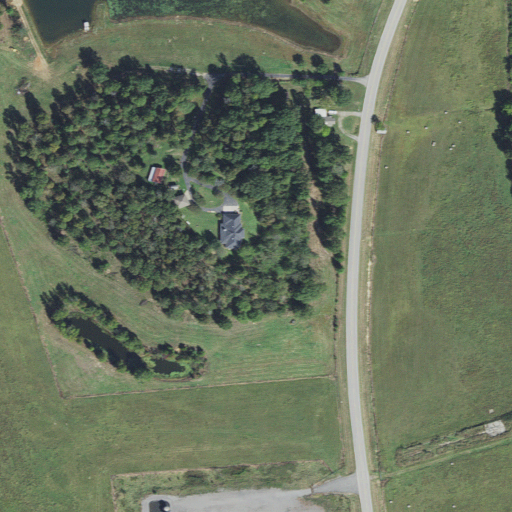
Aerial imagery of mountain in Arkansas named Tater Hill containing pasture, mixed forest, deciduous forest, low intensity development, shrub, open water, open development, medium intensity development, and high intensity development